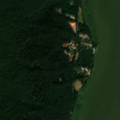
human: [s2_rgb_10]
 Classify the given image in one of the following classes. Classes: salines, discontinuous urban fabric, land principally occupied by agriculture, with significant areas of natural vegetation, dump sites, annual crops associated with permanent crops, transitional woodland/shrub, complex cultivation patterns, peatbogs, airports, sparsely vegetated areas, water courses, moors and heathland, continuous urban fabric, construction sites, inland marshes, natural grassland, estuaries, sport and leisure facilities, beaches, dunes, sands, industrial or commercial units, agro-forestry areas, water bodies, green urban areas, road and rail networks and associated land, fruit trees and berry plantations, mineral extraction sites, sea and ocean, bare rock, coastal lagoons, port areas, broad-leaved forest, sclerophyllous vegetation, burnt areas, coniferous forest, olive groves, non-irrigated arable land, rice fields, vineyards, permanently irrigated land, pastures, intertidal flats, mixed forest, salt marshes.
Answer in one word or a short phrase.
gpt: land principally occupied by agriculture, with significant areas of natural vegetation, coniferous forest, coastal lagoons